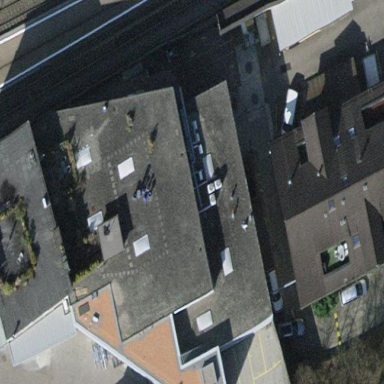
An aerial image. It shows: Industrial building.